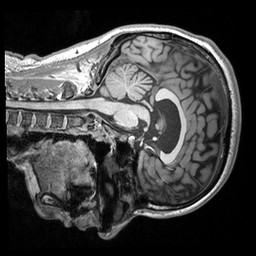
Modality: T1w
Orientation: sagittal
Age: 23
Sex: female
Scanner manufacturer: siemens
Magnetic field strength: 3 T
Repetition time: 2.53 s
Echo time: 0.00298 s